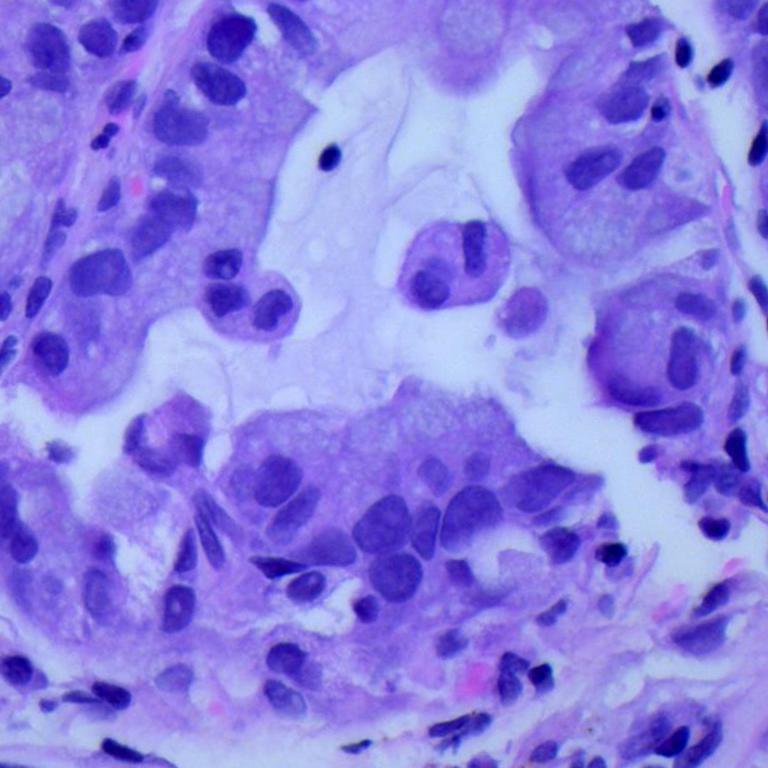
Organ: lung
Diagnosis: adenocarcinomas